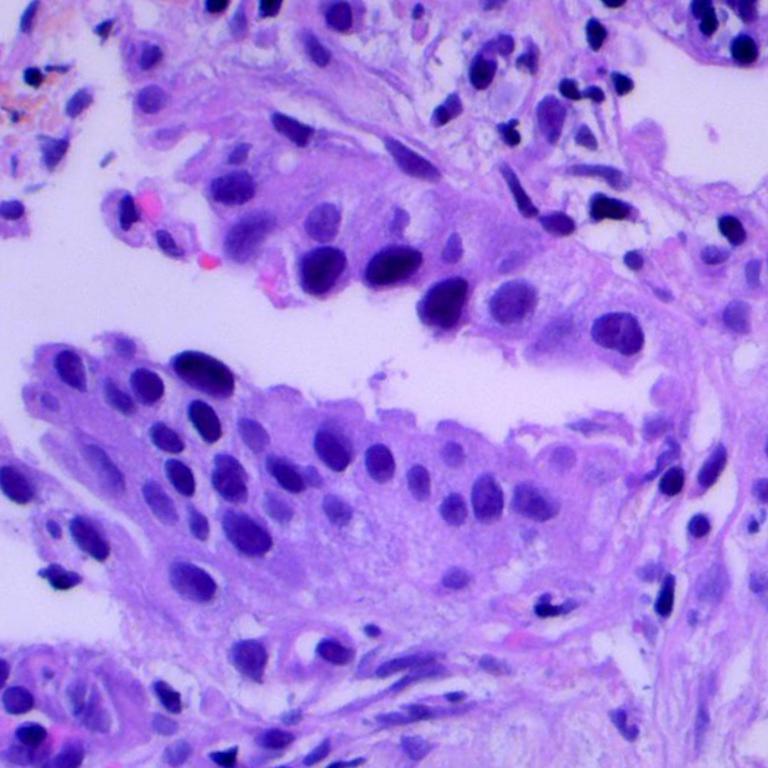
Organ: lung
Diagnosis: adenocarcinomas